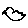
Label: bird